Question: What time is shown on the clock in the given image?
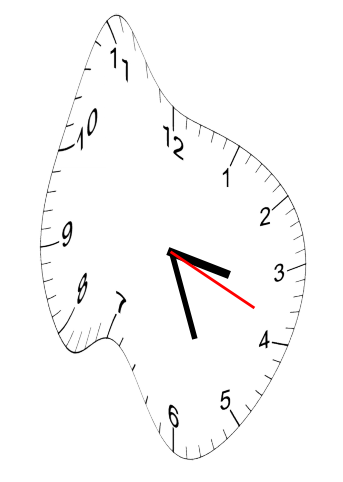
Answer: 03:26:19